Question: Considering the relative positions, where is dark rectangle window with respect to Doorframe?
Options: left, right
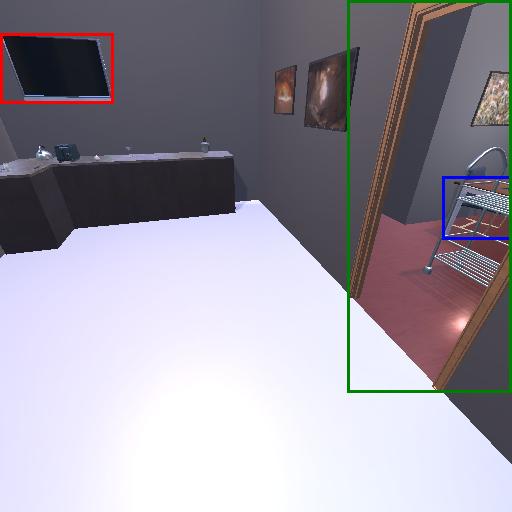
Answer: left